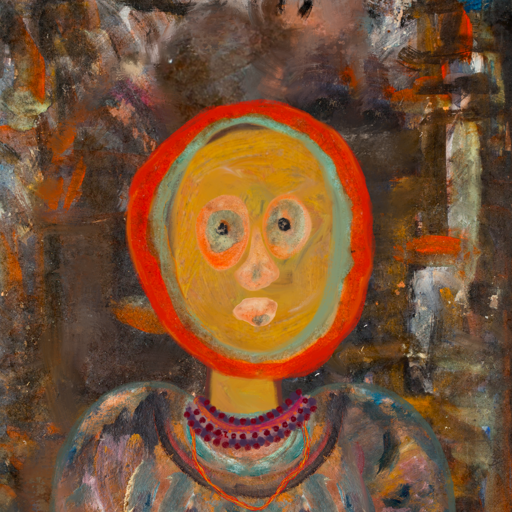
Background: GypsyQueen, Head And Neck Front: After_Raid, Face Front: Childish, Bust: Boggyland, Hair Front: Sisters, Head Accessory: Blank, Second Necklace: Gypsy_Mother_2, Necklace: Roy_Bahadur, Baby: Blank